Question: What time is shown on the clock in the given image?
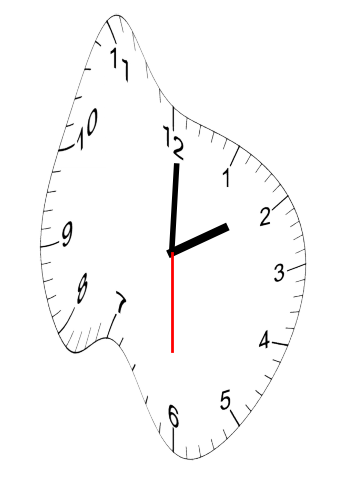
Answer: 02:00:30